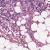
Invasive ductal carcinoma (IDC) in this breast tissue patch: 1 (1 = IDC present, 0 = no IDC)